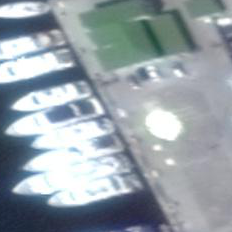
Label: civil